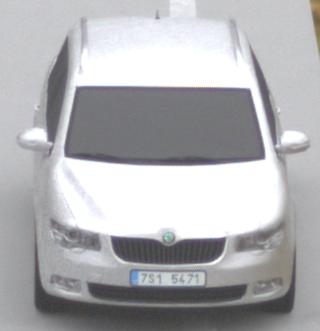
Make: Skoda
Model: Superb Combi 1.4 TSI
Detailed model: Superb (II) Combi
Model produced from: 2010/01
Model produced until: 2011/10
Doors: 5
Color: white
Road condition: dry road
Daytime: midday
Contrast: low contrast